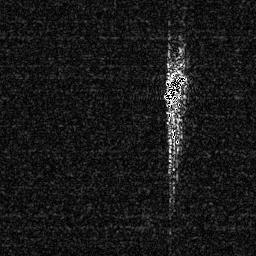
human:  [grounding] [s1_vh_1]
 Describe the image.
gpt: In the satellite image, there is  <ref>1 medium ship </ref> <box>[[62, 26, 73, 42, 0]]</box> located at center.